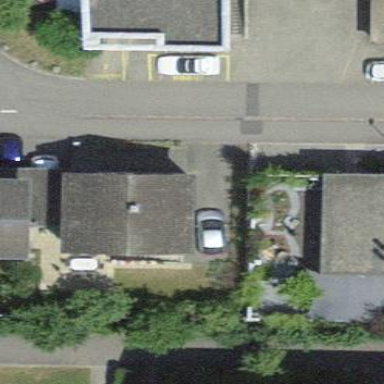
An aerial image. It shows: Building with tile roof.